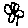
Label: flower